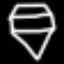
Label: diamond